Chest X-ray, AP view. Patient: 55 years old, sex M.
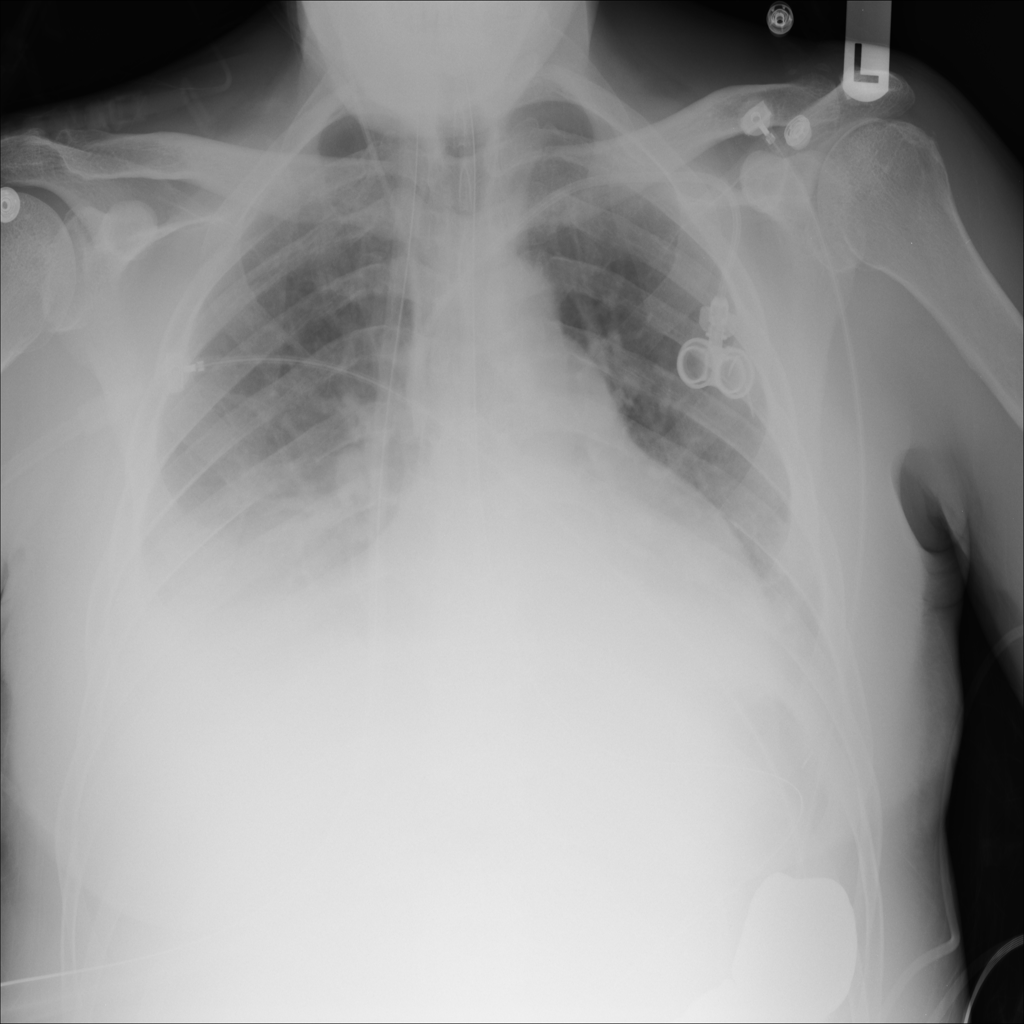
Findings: Atelectasis, Effusion, Infiltration